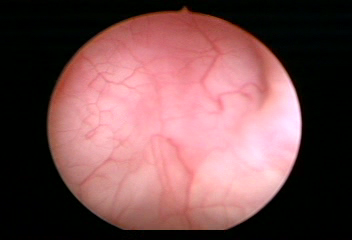
Modality: WLC
Class: Normal mucosa
Bladder cancer association: No